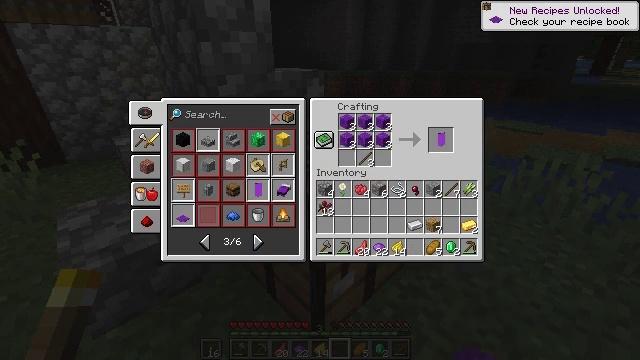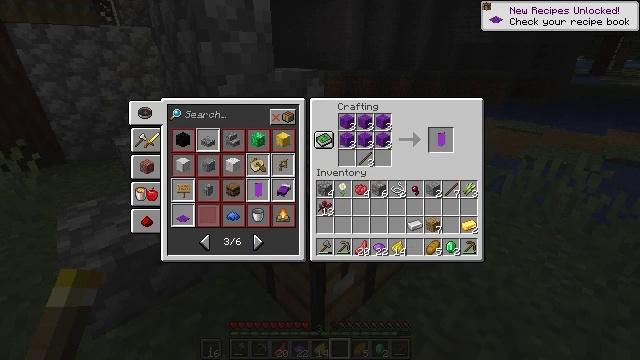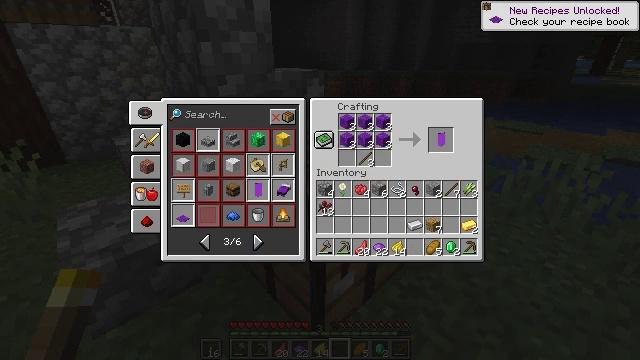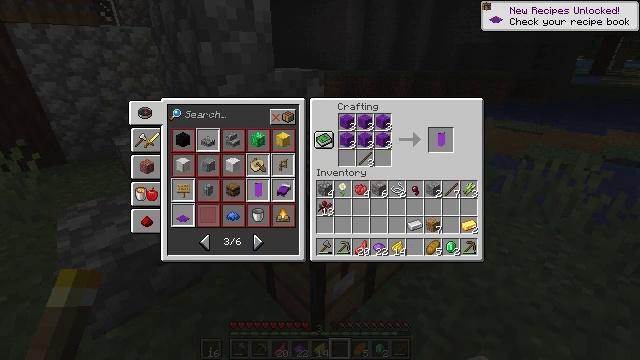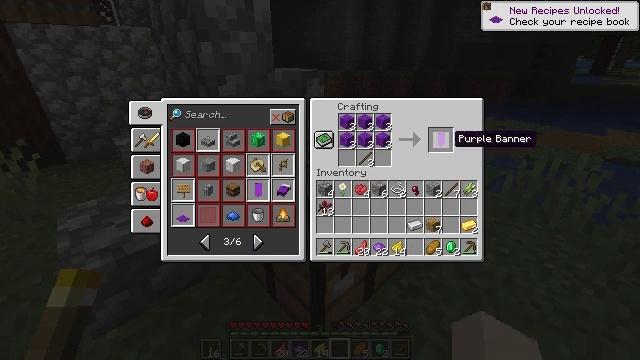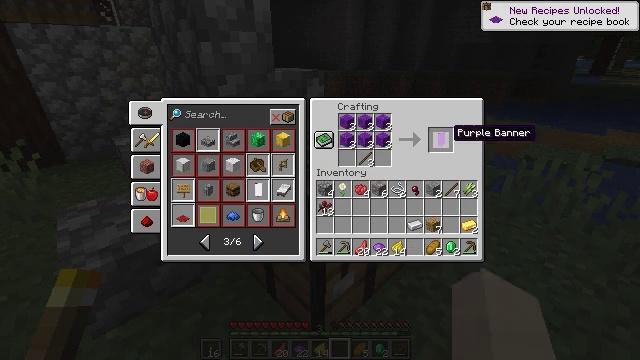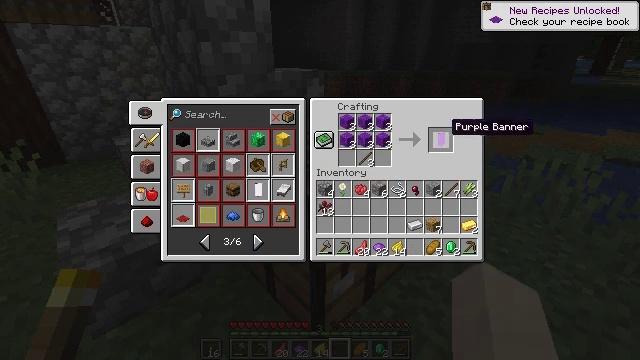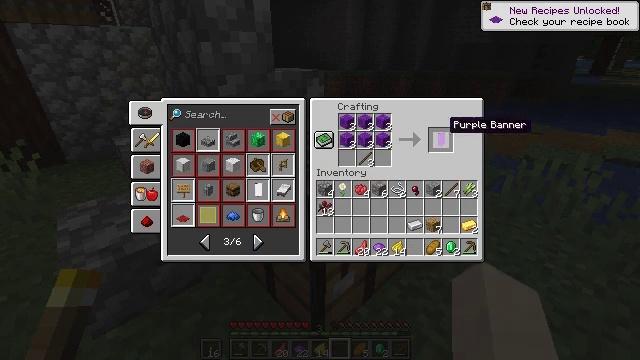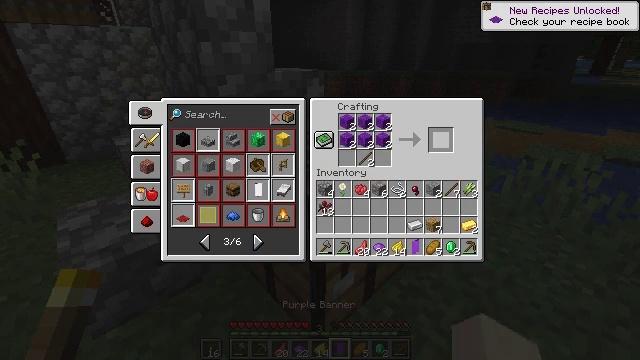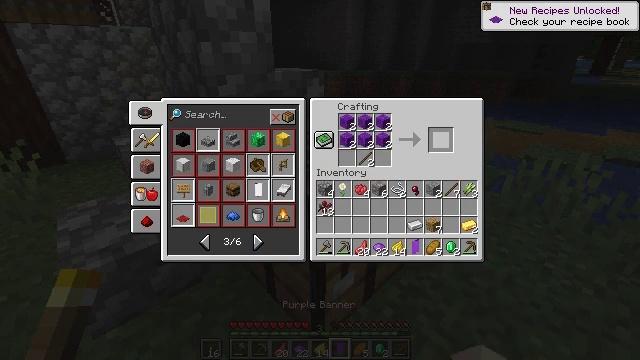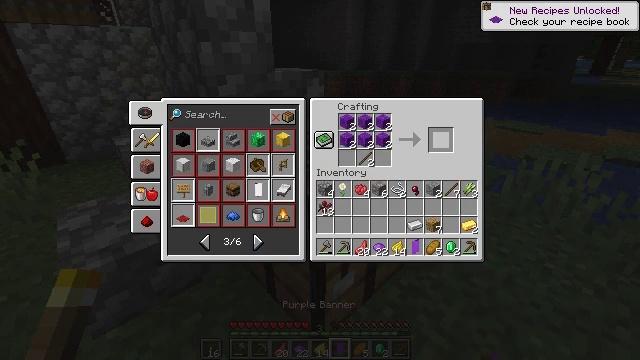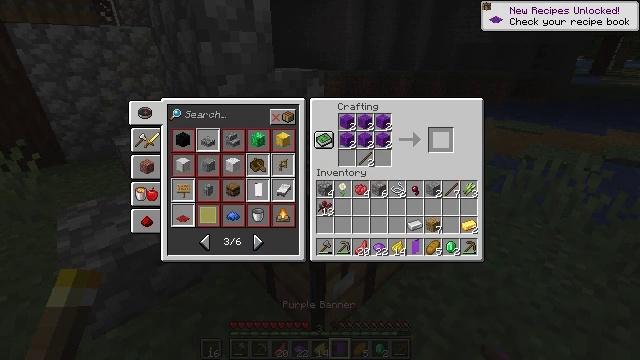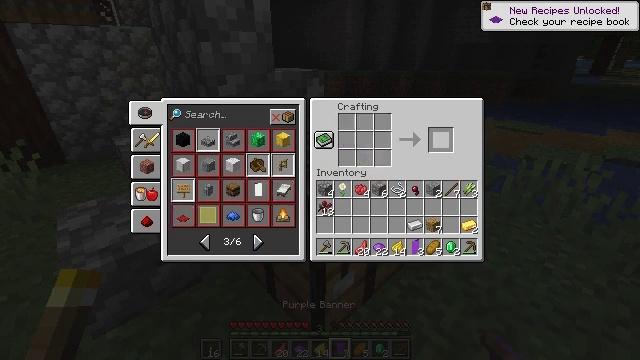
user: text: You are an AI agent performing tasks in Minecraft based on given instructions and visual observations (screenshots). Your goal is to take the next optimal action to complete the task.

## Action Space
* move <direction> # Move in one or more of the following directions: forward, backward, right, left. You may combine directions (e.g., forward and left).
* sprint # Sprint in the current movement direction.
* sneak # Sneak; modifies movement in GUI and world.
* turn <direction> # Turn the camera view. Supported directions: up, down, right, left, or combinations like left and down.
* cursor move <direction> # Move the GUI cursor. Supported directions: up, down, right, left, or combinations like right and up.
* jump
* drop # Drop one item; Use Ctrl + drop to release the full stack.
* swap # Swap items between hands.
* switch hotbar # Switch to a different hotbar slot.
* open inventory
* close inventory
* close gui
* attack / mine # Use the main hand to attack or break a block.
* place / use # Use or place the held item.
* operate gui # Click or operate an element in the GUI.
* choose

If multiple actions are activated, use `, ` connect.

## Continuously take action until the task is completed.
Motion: motion action
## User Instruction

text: Make a purple banner using a crafting table.
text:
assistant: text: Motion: sneak, cursor move right and up
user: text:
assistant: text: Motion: sneak
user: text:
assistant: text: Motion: sneak
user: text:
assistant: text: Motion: sneak
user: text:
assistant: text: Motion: sneak
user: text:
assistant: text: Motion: sneak
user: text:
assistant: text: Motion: sneak
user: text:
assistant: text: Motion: sneak, operate gui
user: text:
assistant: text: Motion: sneak, operate gui
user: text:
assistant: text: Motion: sneak, operate gui
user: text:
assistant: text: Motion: sneak
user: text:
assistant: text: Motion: sneak
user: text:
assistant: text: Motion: sneak